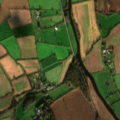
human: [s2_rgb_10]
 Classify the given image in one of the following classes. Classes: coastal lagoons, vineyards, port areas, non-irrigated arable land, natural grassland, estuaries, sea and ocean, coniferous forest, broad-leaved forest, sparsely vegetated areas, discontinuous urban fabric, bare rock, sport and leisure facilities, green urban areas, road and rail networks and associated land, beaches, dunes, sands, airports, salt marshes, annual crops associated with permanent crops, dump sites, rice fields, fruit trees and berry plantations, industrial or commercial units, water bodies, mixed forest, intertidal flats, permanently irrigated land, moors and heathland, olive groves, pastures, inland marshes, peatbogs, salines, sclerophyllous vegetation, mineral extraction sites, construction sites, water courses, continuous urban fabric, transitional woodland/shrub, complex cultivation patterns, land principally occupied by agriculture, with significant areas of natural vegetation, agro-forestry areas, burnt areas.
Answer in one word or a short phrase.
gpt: non-irrigated arable land, pastures